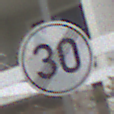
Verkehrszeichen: EndeGeschwindigkeit30
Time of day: Midday
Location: Outdoor (Urban)
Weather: Overcast
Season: NotSpecified
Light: Natural